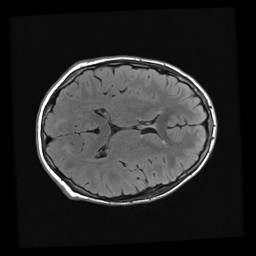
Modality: FLAIR
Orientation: axial
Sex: male
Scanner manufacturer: ge
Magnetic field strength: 3 T
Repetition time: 9 s
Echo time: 0.1213 s